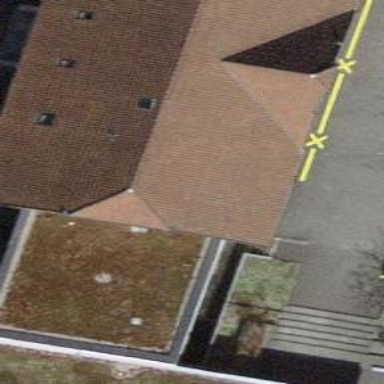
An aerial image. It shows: Disaster help point for emergencies.